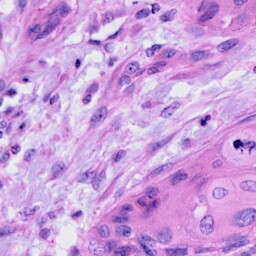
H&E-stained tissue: Cervix